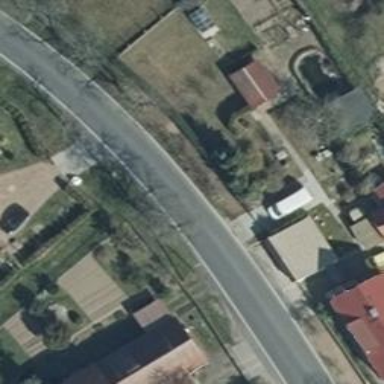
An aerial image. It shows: Secondary road with asphalt surface and no sidewalks.